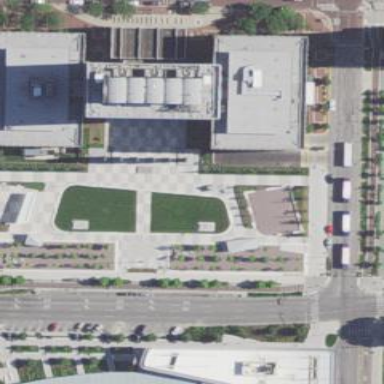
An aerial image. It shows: Parking area with concrete surface.